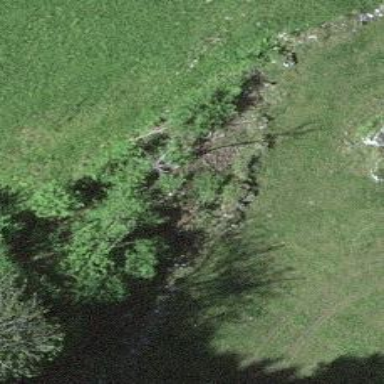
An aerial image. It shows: Dry stone wall barrier.